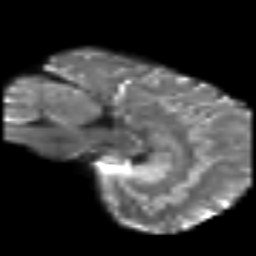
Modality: T2w
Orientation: sagittal
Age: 39
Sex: female
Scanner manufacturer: siemens
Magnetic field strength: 3 T
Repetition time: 6.1 s
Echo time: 0.101 s